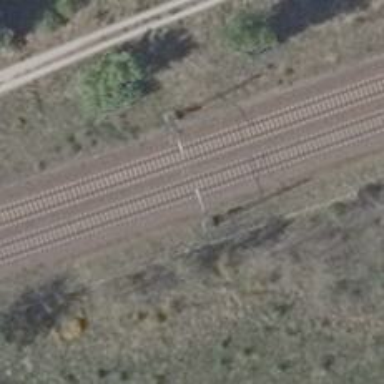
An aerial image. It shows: Railway milestone with catenary mast.